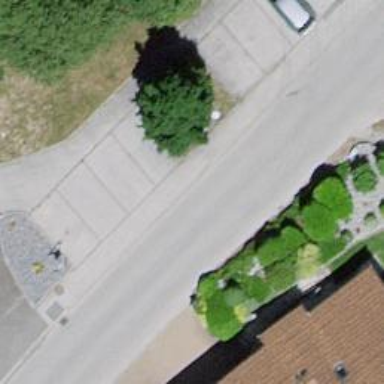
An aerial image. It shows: Post box.